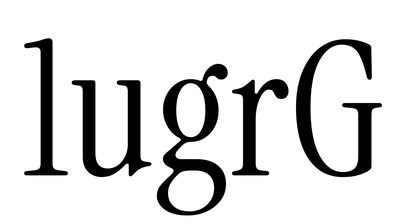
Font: InstrumentSerif-Regular